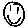
Label: smiley face